Interaction volume radius: 5 \u00c5
Interaction volume height: 15 \u00c5
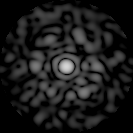
Disorder parameter: 0.838